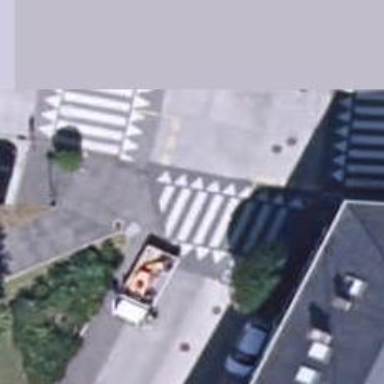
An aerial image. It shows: Marked crossing with zebra crossing reference and traffic calming table.